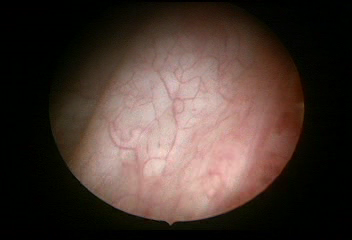
Modality: WLC
Class: Normal mucosa
Bladder cancer association: No